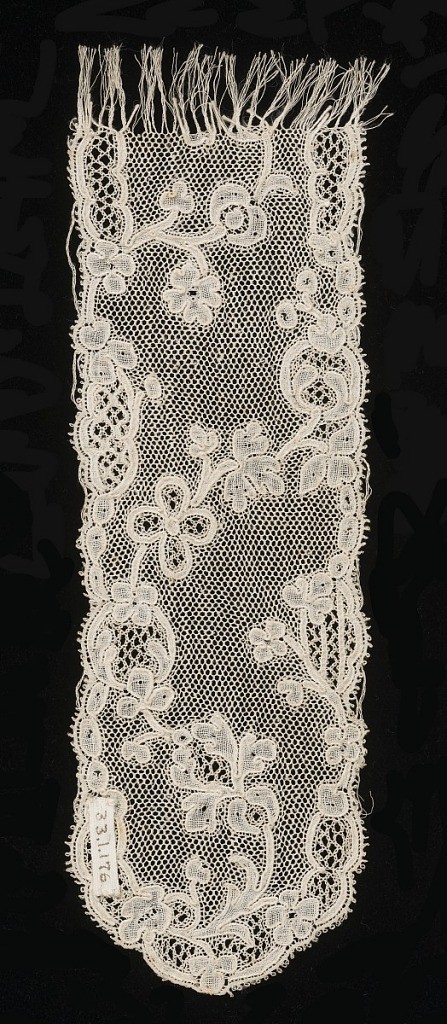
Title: Sample end of cap streamer
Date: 19th century copy of 18th century
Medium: linen Technique: bobbin lace, Mechlin style
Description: End of a cap streamer copied from a lace pattern of the 18th century.